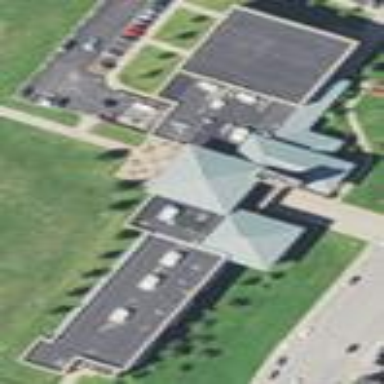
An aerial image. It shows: School building.